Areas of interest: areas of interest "Xu Sheng Electrical Appliances Co., Ltd."
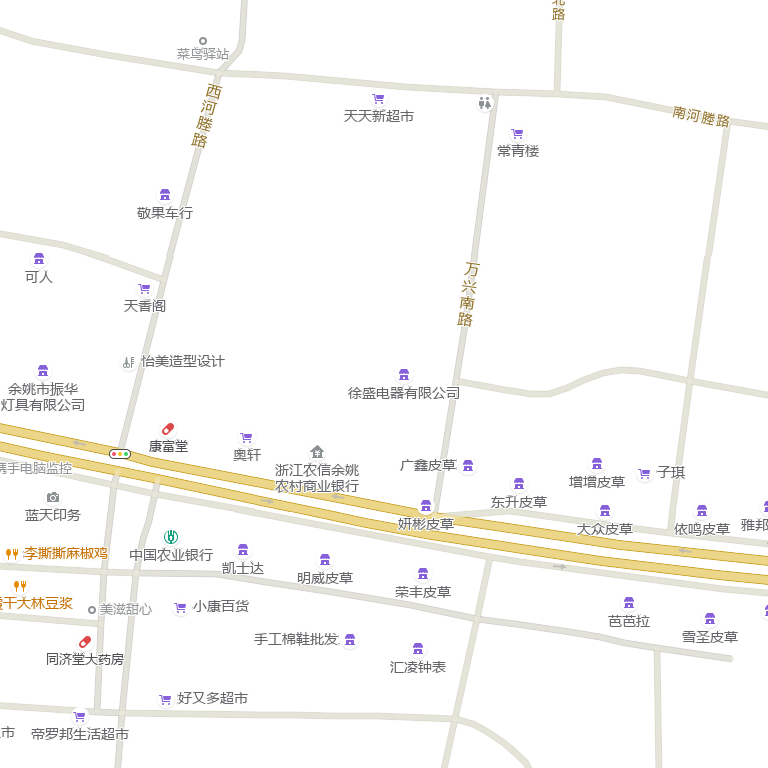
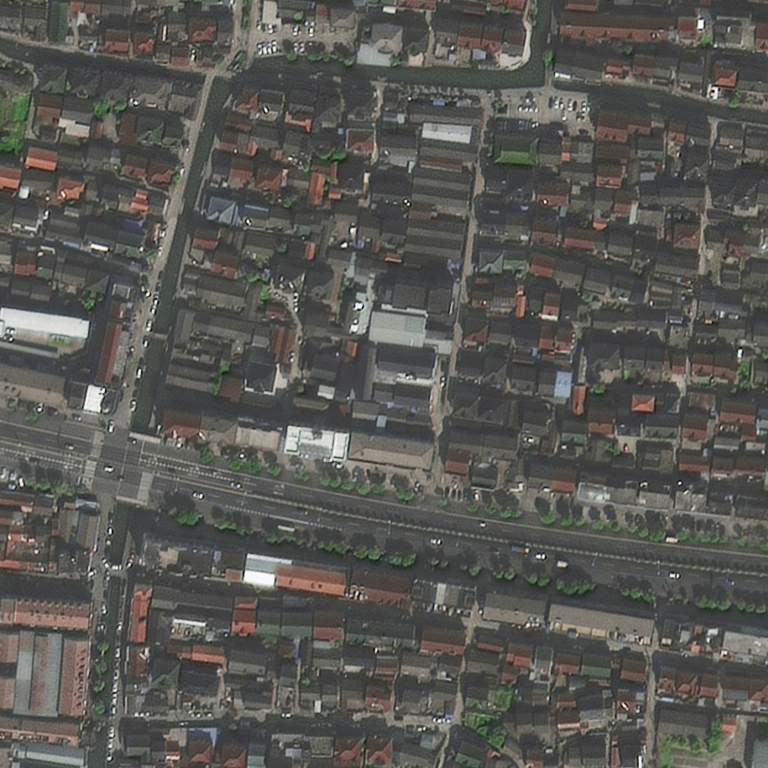